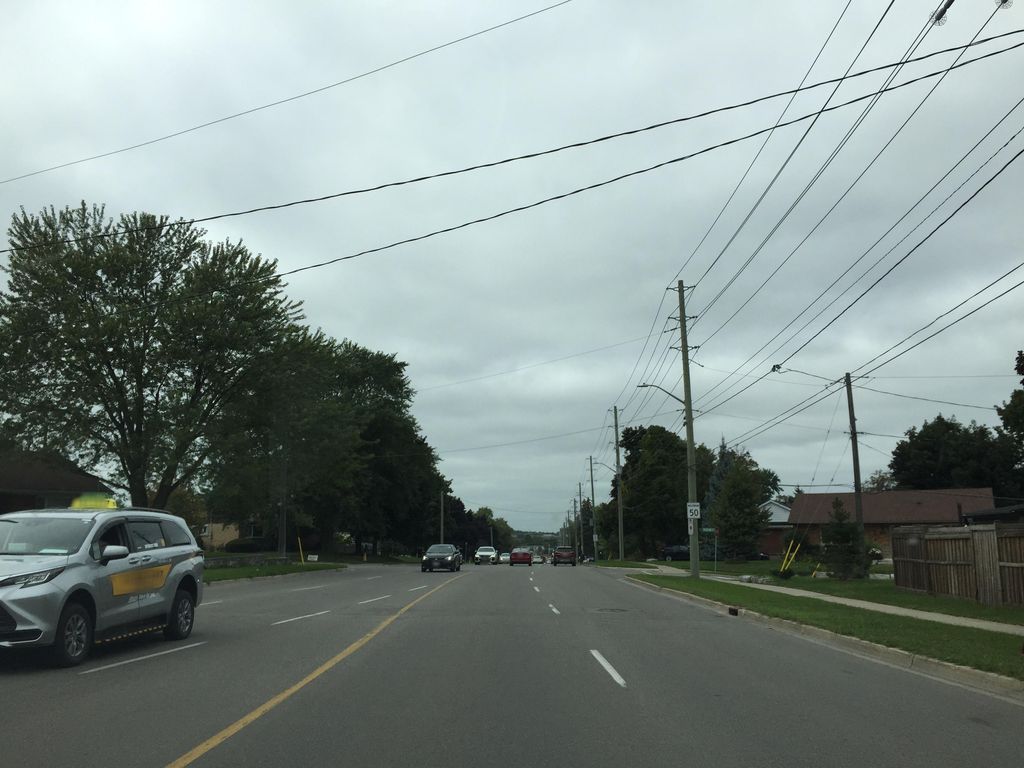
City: kitchener-waterloo